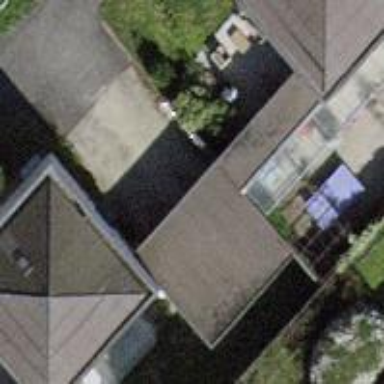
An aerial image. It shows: View of roof of building.